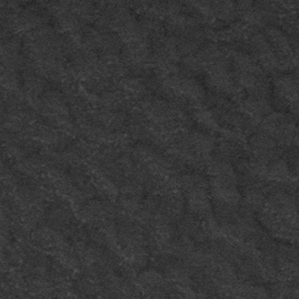
Label: frost